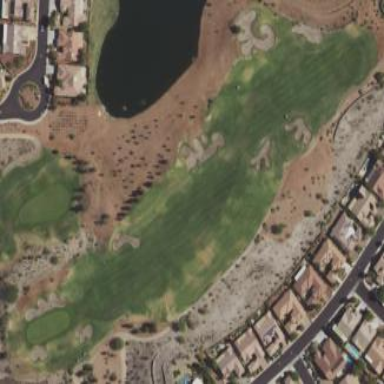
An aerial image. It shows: Rough area on grassy golf course.